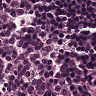
Metastatic tissue present: no